Brain MRI, t2w sequence, axial 2D slice.
Patient: age 55, sex F, weight 75 kg, height 1.7 m
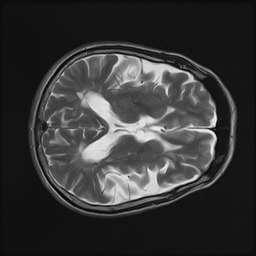